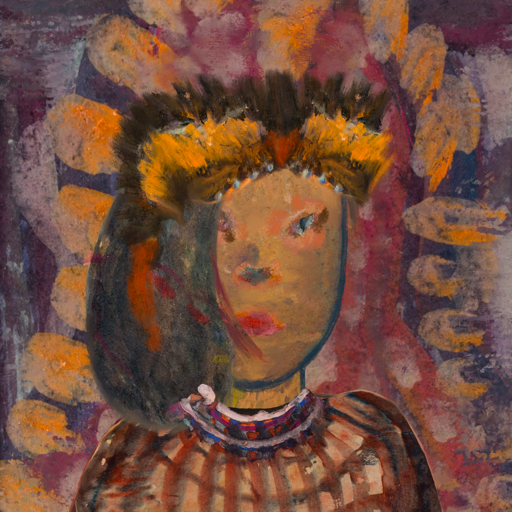
Background: Doll, Head And Neck Front: In_The_Sun, Face Front: Boggyland, Bust: Orphan, Hair Front: Gypsy_Mother, Head Accessory: Gypsy_Queen, Second Necklace: Blank, Necklace: Hypocrite_1, Baby: Blank